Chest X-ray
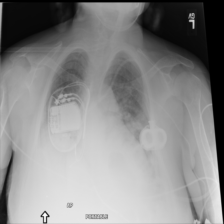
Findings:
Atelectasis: negative
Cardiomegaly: positive
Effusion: negative
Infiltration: negative
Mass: negative
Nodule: negative
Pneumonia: negative
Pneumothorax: negative
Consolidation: negative
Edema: negative
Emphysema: negative
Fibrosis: negative
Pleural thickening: negative
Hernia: negative